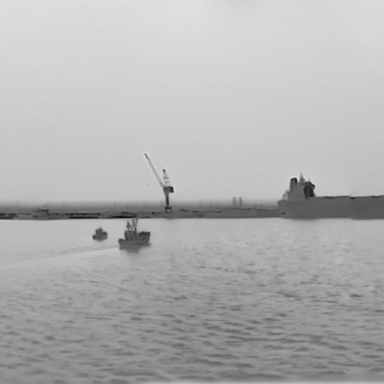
There is a fishing_boat in the infrared image.